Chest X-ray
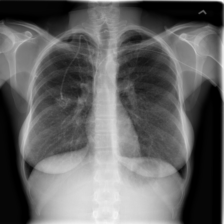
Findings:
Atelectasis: negative
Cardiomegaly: negative
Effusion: negative
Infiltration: negative
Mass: negative
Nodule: negative
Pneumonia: negative
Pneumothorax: negative
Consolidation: negative
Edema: negative
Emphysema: negative
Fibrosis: negative
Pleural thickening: negative
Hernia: negative